Question: I'm using my python code to publish messages to node-red via mqttc. The problem is after 20 mqttc publish,the data is not getting published to node-red.
Here is the python code I used for posting to node-red:
'''
mqttc.connect("nodered&mqtt_server_ip",1883)
i=1
while True:
i=i+1
mqttc.publish("sensor",i,1)
time.sleep(1)
'''
Also I tried:
'''
i=1
while True:
mqttc.connect("nodered&mqtt_server_ip",1883)
i=i+1
mqttc.publish("sensor",i,1)
mqttc.disconnect()
time.sleep(1)
'''
Anyway, the code publishes to node-red for first 20 values, then stops.
My Node-red workflow is as follows.

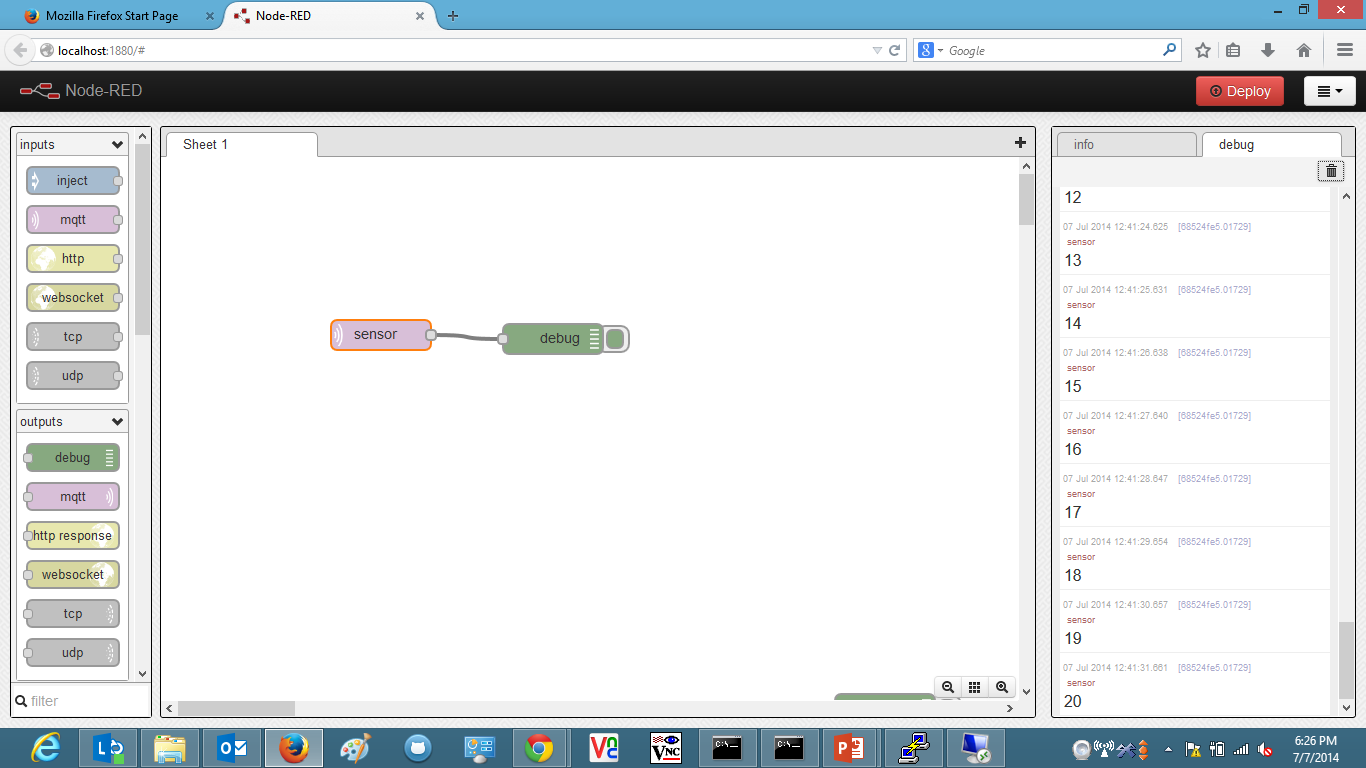
Answer: '''
mqttc.connect("nodered&mqtt_server_ip",1883)
i=1
while True:
i=i+1
mqttc.publish("sensor",i,0)//corrected code
time.sleep(1)
'''